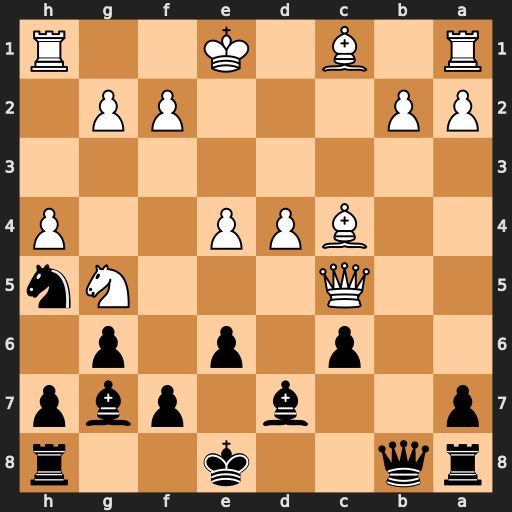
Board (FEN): rq2k2r/p2b1pbp/2p1p1p1/2Q3Nn/2BPP2P/8/PP3PP1/R1B1K2R
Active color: b
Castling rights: KQkq
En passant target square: -
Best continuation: Bf8 Qe5 Qb4+ Bd2 f6